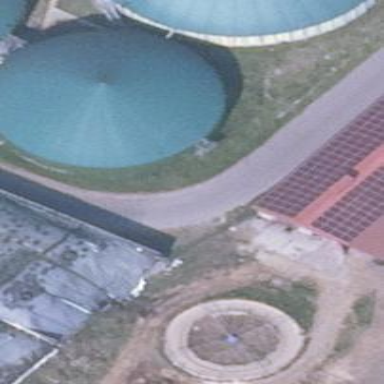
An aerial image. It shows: Building with covered reservoir that serves as power generator. The roof of the reservoir is round in shape.